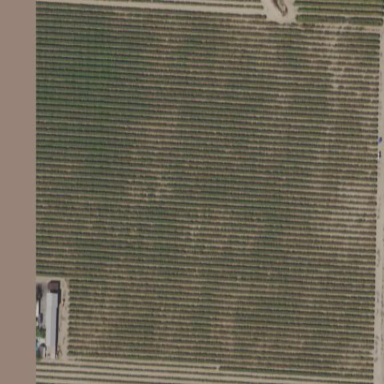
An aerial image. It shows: Vineyard.